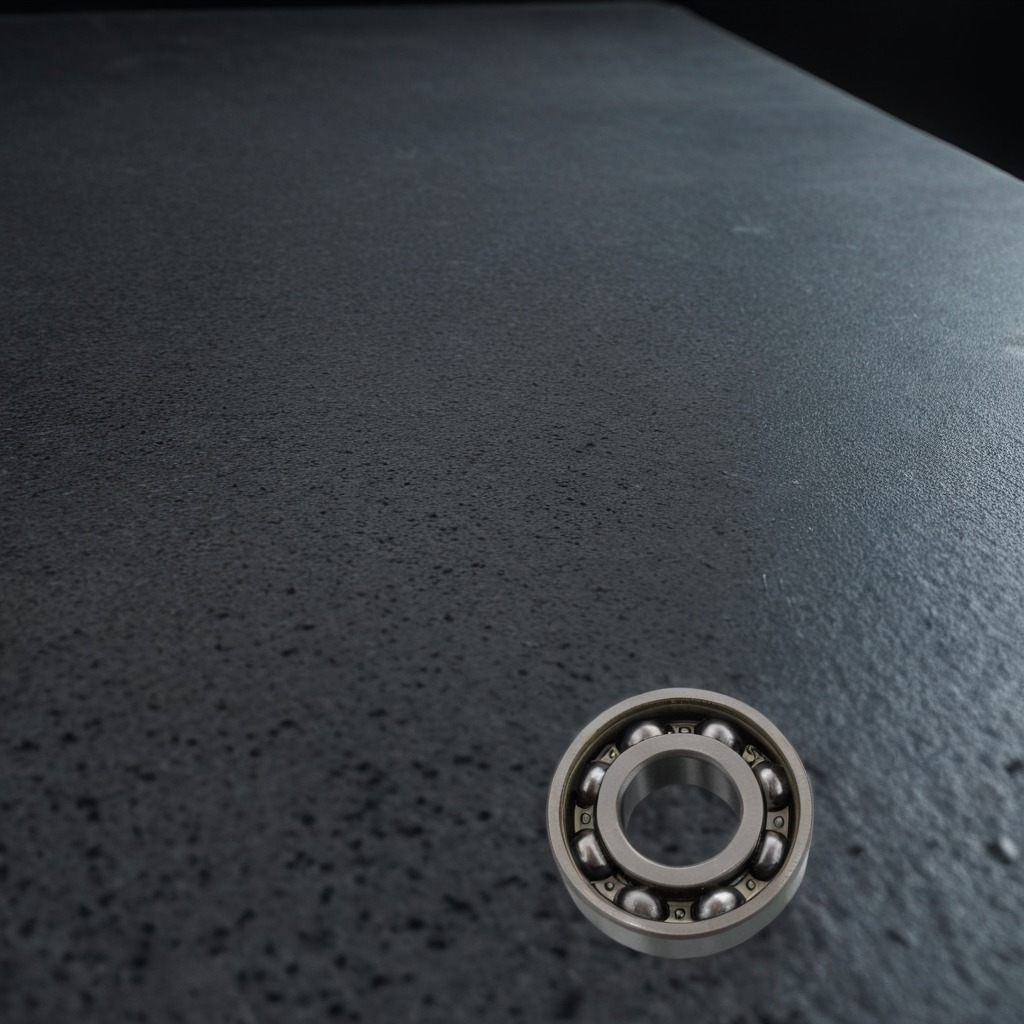
A ball bearing is lying on a clean granite table inside a workshop at night.